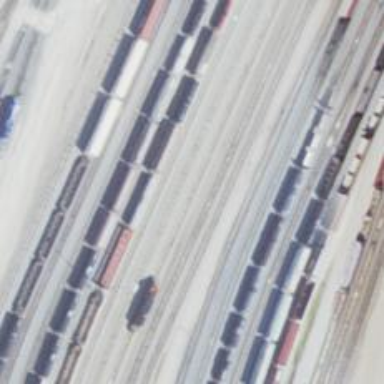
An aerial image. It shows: Railway yard.